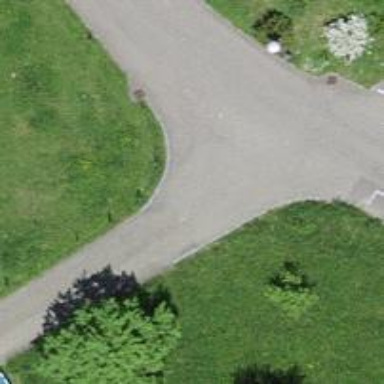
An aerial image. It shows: Residential road with asphalt surface.